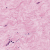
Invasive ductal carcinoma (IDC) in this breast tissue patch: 0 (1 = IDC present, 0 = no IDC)